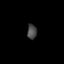
Tissue: lung
Cell type: Epithelial cells
Senescence score: 0.1562
Nuclear area (px): 139
Mean DAPI intensity: 71.676